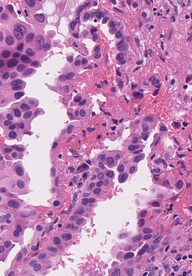
Tumor epithelial tissue: yes
Tumor-associated stroma tissue: yes
Normal tissue: no